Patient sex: M
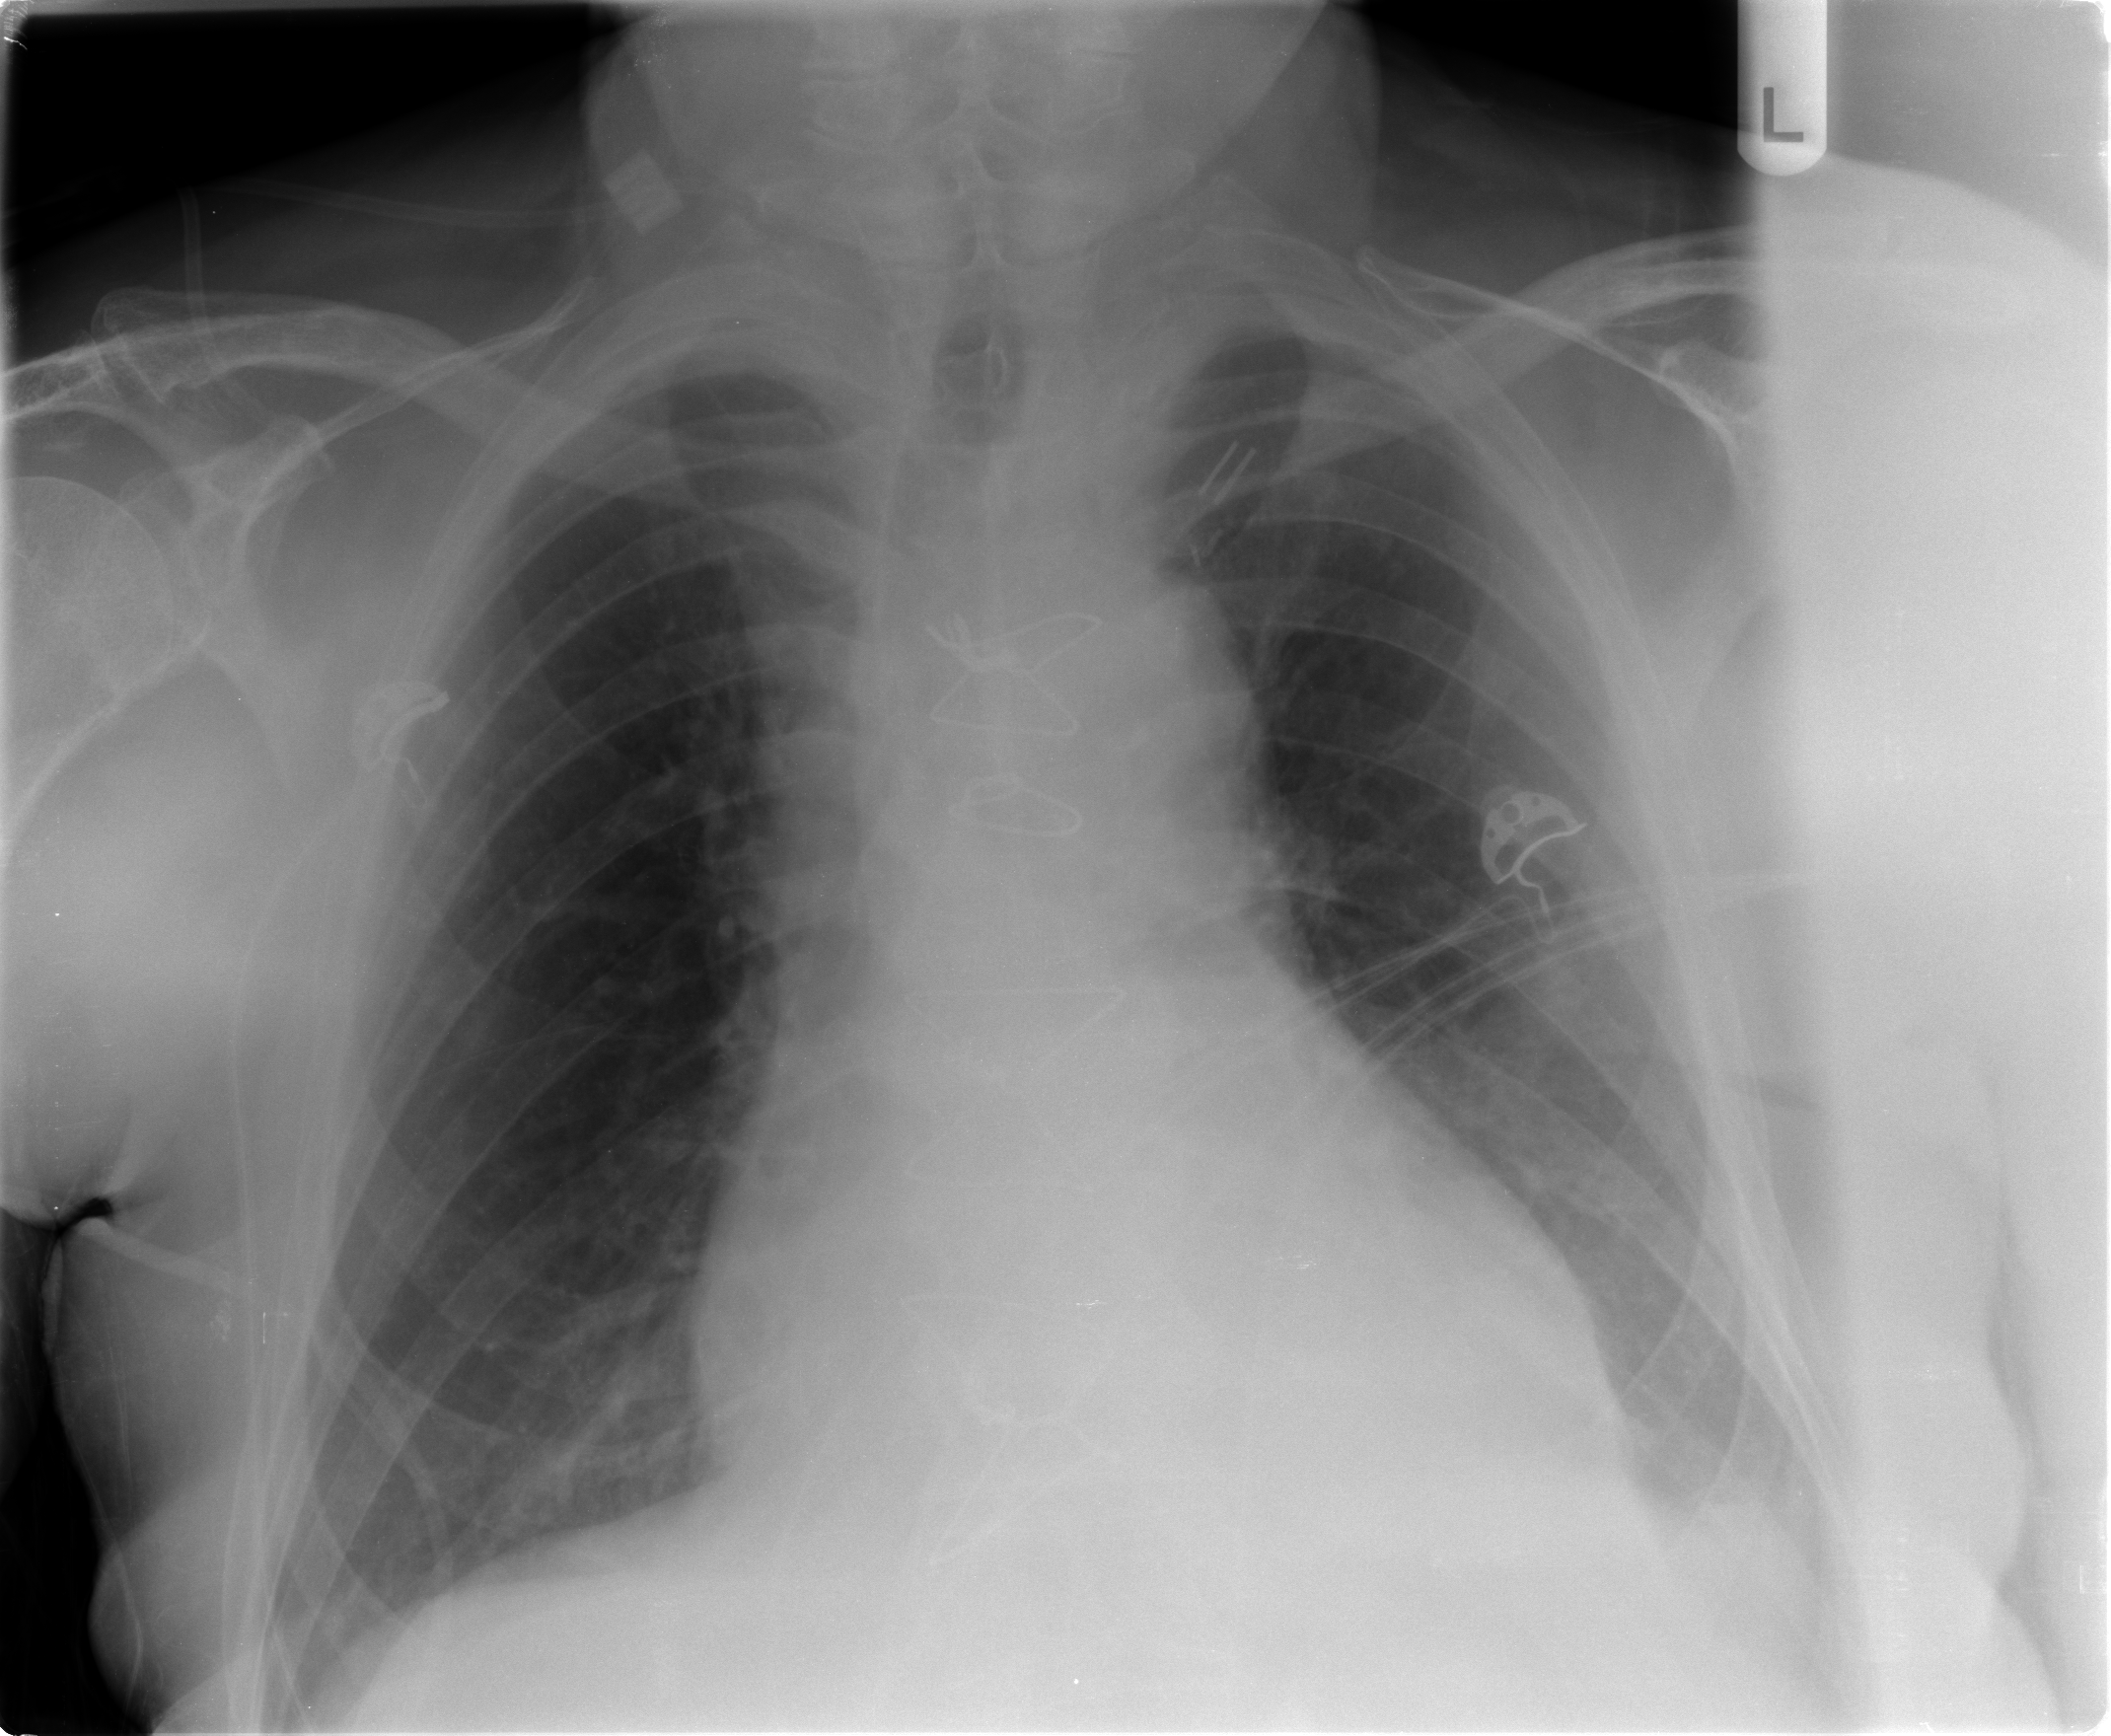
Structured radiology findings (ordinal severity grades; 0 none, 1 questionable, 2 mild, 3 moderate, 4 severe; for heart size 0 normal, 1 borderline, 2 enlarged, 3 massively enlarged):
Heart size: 2
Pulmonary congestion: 1
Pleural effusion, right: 0
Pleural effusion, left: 1
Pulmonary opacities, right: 0
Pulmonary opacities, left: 0
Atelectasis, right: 0
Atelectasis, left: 2